Question: when i run the image, it only appear in center with 2 blank white space in between.
'''
<s:Image x="0" y="0" height="100%" width="100%" source="@Embed('assets/d.jpg')"/>
'''
How can i make an image goes full screen (covering up the whole screen) with double tap/touch on mobile app?
And if possible how to turn it back to non-full screen (back to normal)?
thanks.

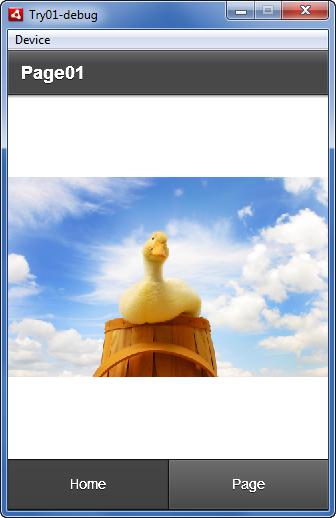
Answer: To remove the white bars you're going to have set the <URL> of the Image tag. The default is Letterbox; which is what you appear to be using.
If you set it to stretch then it will fill the space, without the white border. However, it may distort the image by not maintaining the aspect ratio.